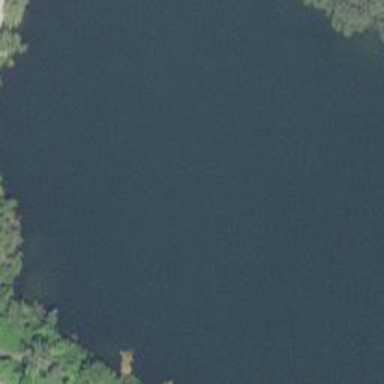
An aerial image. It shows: Picturesque pond located within basin area.